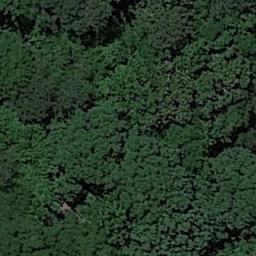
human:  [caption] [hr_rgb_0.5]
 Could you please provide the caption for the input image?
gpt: The forest has a lot of dense green trees of different color depths .

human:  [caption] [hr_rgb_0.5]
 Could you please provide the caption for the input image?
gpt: This is a dense forest .

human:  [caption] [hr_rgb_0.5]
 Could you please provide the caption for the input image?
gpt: The forest is full of green trees .

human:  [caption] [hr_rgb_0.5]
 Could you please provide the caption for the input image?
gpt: Many dense green trees are in a forest .

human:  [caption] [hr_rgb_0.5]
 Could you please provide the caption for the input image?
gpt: A dense forest with many green trees .